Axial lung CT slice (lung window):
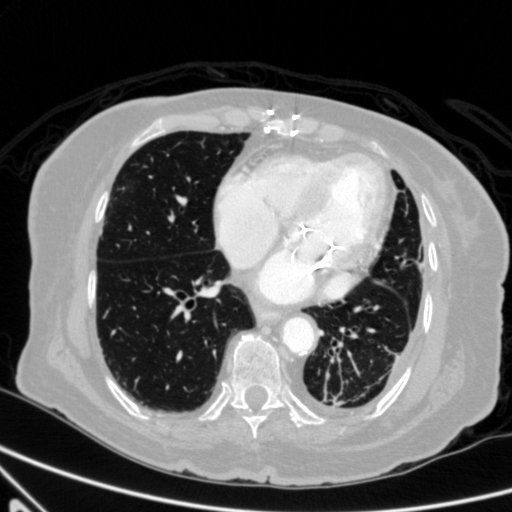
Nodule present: no